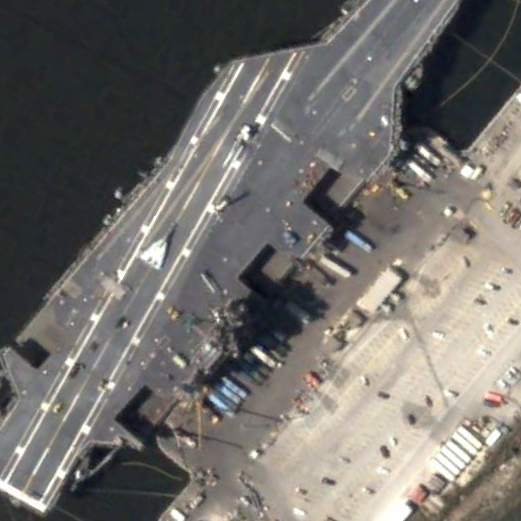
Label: KittyHawk-class_aircraft_carrier